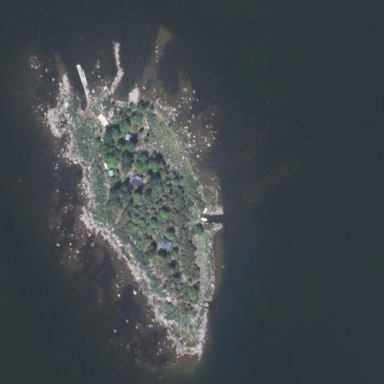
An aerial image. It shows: Island with natural coastline.